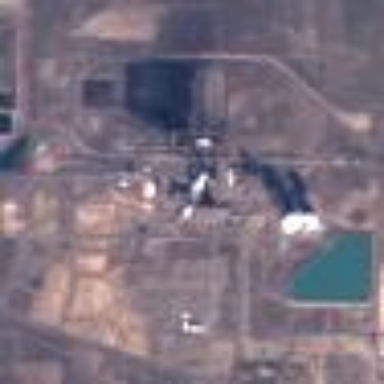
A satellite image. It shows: Industrial area with coal-powered plant.